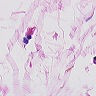
Metastatic tissue present: no